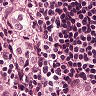
Metastatic tissue present: yes